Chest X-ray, AP view. Patient: 39 years old, sex F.
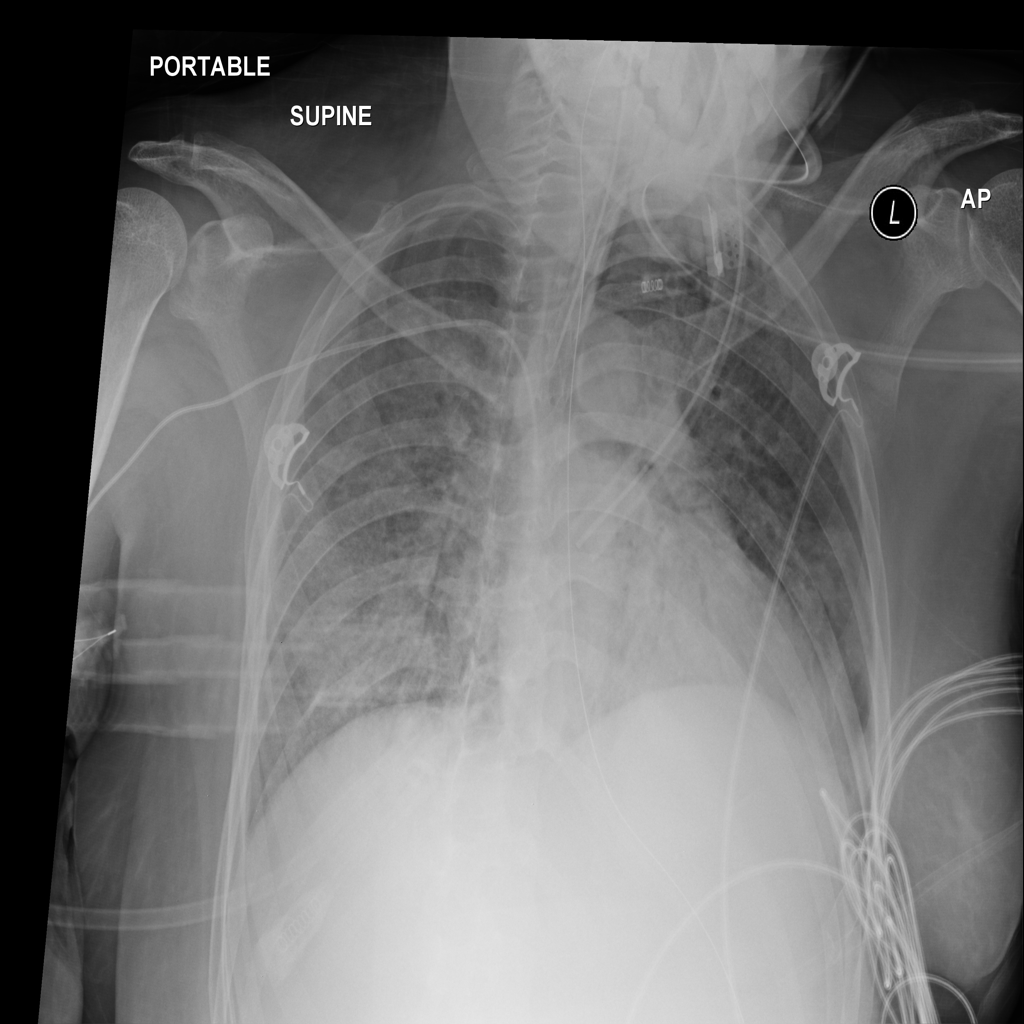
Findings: No Finding